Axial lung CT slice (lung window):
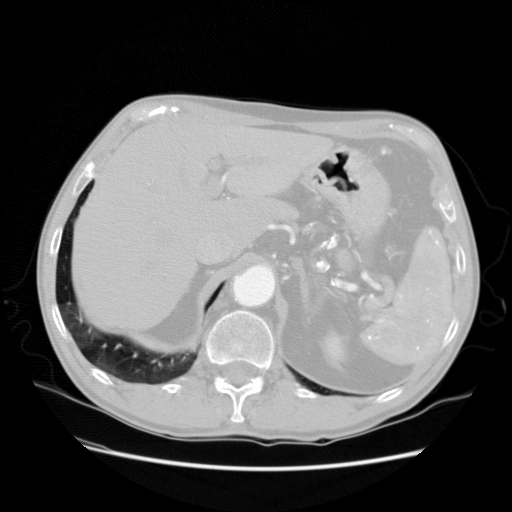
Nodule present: no